Question: The image shows the screenshot of my application. As you can see that the cursor is at the text field pertaining to "Height". Whenever I launch my app the default cursor position is at "Height". I want it to be on "Mass".
How do I do it ? I can't figure out. Please help.!

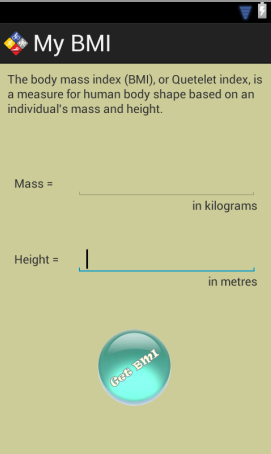
Answer: Take a look at your :
'''
<EditText
android:id="@+id/editText1"
android:layout_width="wrap_content"
android:layout_height="wrap_content"
android:layout_alignParentLeft="true"
android:ems="10" >
<requestFocus />
</EditText>
'''
And set the '<requestFocus />' tag appropriately.
Also, you can call:
'''
EditText.requestFocus();
'''